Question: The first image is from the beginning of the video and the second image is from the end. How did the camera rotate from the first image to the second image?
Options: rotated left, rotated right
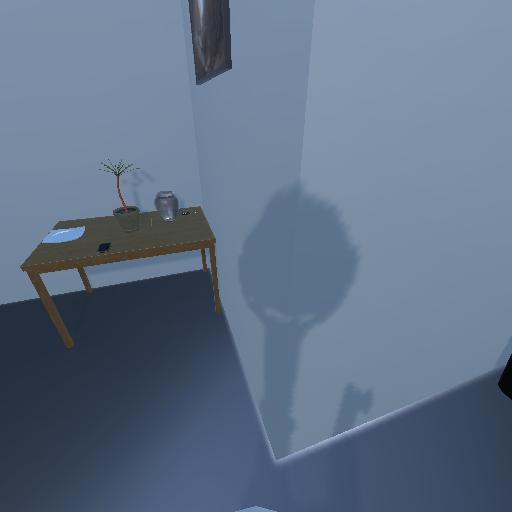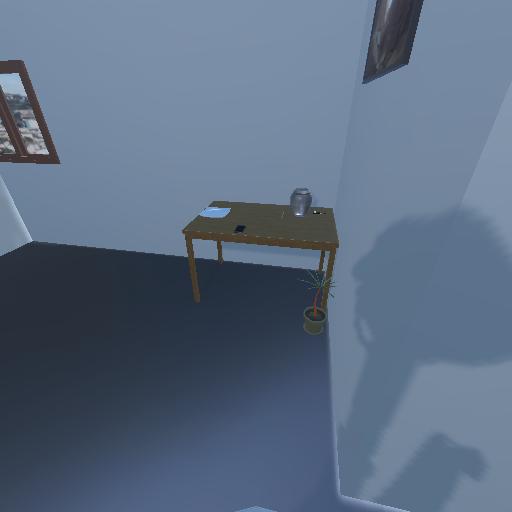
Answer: rotated left